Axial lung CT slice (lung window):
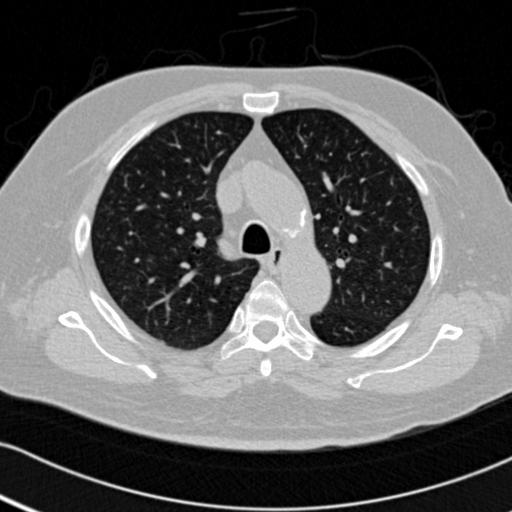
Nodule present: no